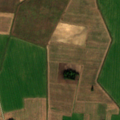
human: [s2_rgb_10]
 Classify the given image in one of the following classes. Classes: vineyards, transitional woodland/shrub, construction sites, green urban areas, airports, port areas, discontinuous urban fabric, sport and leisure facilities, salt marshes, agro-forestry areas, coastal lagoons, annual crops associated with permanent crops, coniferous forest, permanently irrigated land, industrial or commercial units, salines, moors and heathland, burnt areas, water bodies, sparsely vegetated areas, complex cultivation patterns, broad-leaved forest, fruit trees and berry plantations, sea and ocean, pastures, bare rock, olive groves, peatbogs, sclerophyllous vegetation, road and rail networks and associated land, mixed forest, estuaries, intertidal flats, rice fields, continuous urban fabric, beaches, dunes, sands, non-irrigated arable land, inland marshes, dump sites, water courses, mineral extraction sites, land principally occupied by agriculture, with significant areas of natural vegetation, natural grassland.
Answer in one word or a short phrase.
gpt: non-irrigated arable land, complex cultivation patterns